九年级 · 变换几何
如图, 将 $\triangle A B C$ 绕点 $C$ 顺时针旋转 $90^{\circ}$ 得到 $\triangle E D C$. 若点 $A, D, E$ 在同一条直线上, $\angle A C B=20^{\circ}$, 则 $\angle A D C$ 的度数是 $($ )

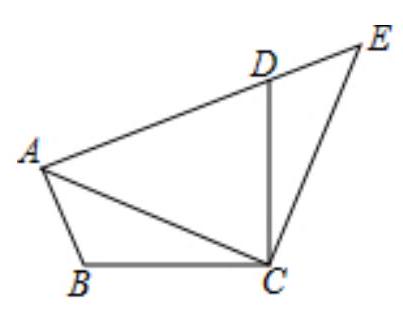
A. $55^{\circ}$
B. $60^{\circ}$
C. $65^{\circ}$
D. $70^{\circ}$

答案: C
解析: 【分析】

此题考查旋转的性质, 关键是根据旋转的性质和三角形内角和解答.

根据旋转的性质和三角形内角和解答即可. 【解答】

解: $\because$ 将 $\triangle A B C$ 绕点 $C$ 顺时针旋转 $90^{\circ}$ 得到 $\triangle E D C$.

$\therefore \angle D C E=\angle A C B=20^{\circ}, \angle B C D=\angle A C E=90^{\circ}, A C=C E$,

$\therefore \angle C A D=45^{\circ}, \angle A C D=90^{\circ}-20^{\circ}=70^{\circ}$,

$\therefore \angle A D C=180^{\circ}-45^{\circ}-70^{\circ}=65^{\circ}$,

故选 $C$.